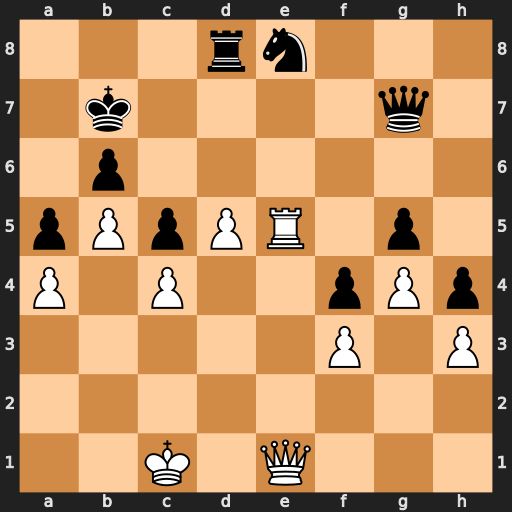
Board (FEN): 3rn3/1k4q1/1p6/pPpPR1p1/P1P2pPp/5P1P/8/2K1Q3
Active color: w
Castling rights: -
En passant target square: -
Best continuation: Re7+ Qxe7 Qxe7+